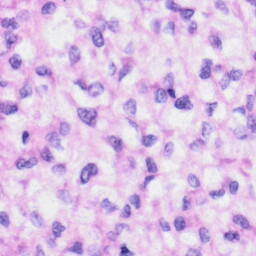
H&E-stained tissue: Liver